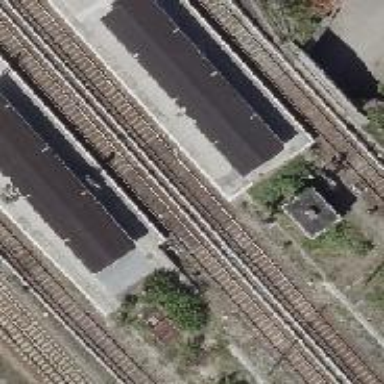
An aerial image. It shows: Siding service for electrified light rail.